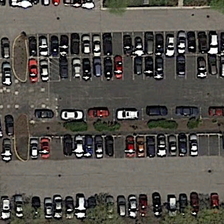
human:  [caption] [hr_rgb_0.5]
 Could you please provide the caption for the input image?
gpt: many cars in different colors are in a parking lot near several green trees .

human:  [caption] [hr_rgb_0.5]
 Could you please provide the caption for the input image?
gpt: many cars in different colors are in a parking lot near several green trees .

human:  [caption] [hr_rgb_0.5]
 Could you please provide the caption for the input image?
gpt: many cars in different colors are in a parking lot near several green trees .

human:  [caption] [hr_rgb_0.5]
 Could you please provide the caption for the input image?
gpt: many cars in different colors are in a parking lot near several green trees .

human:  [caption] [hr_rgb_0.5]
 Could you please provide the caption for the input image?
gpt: many cars in different colors are in a parking lot near several green trees .